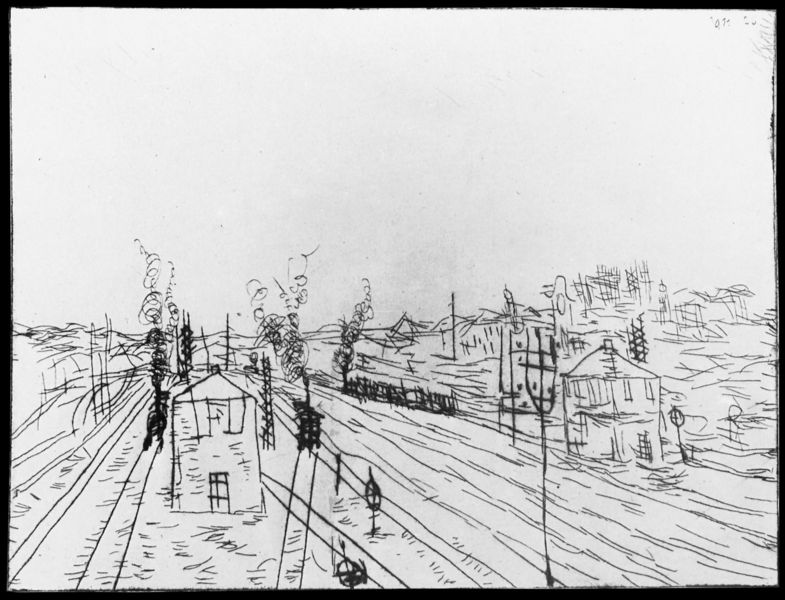
Titel: Bahnhof
Künstler: Paul Klee
Institution: München, Städtische Galerie im Lenbachhaus
Schlagwörter: feder, himmel, weiß, stadt, fenster, lampen, laterne, laternen, lichter, schwarz, skizze, straße, zeichnung, dach, haus, weg, zaun, rahmen, horizont, häuser, hügel, qualm, rauch, wald, kamin, kamine, kinder, schornstein, mast, berge, zug, dächer, schornsteine, monochrom, auto, industrie, masten, dampf, rauchen, striche, straßen, kohle, schwarz-weiß, strich, bahnhof, entwurf, stift, tinte, industrialisierung, bahn, eisenbahn, lokomotive, dampflok, gleis, gleise, schiene, schienen, station, riss, oberleitung, strommasten, ampel, züge, kritzelei, weichen, gewerbegebiet, lokomotiven, schinen, qualmen, krakeln, loks